Question: I know how to do the following:
'''
while($row = mysql_fetch_assoc($STRING)){
// etc...
}
'''
But I only know that how to do it with an image as large as the text itself.
I want something like this:

Of course the above with 'while($row...'
Do I get that with float and margin or is there a better solution?
Thanks in advance guys.
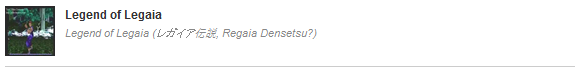
Answer: just put a 'float: left;' in the css for your image.